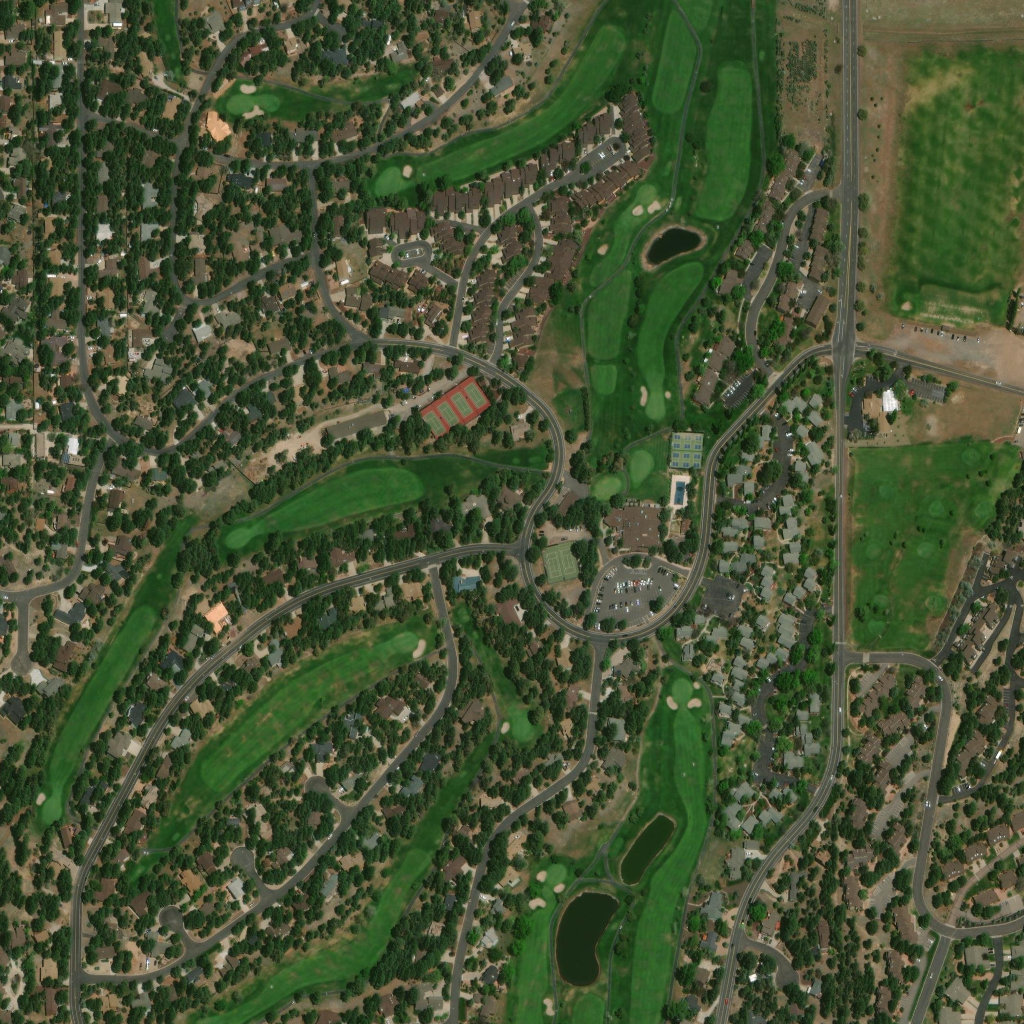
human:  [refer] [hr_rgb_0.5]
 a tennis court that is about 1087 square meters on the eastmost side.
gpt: <box>[[65, 42, 68, 45, 0]]</box>